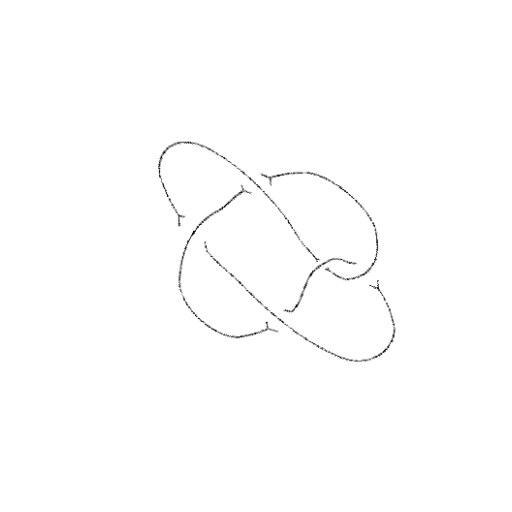
Crossing number: 5